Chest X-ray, PA view. Patient: 45 years old, sex M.
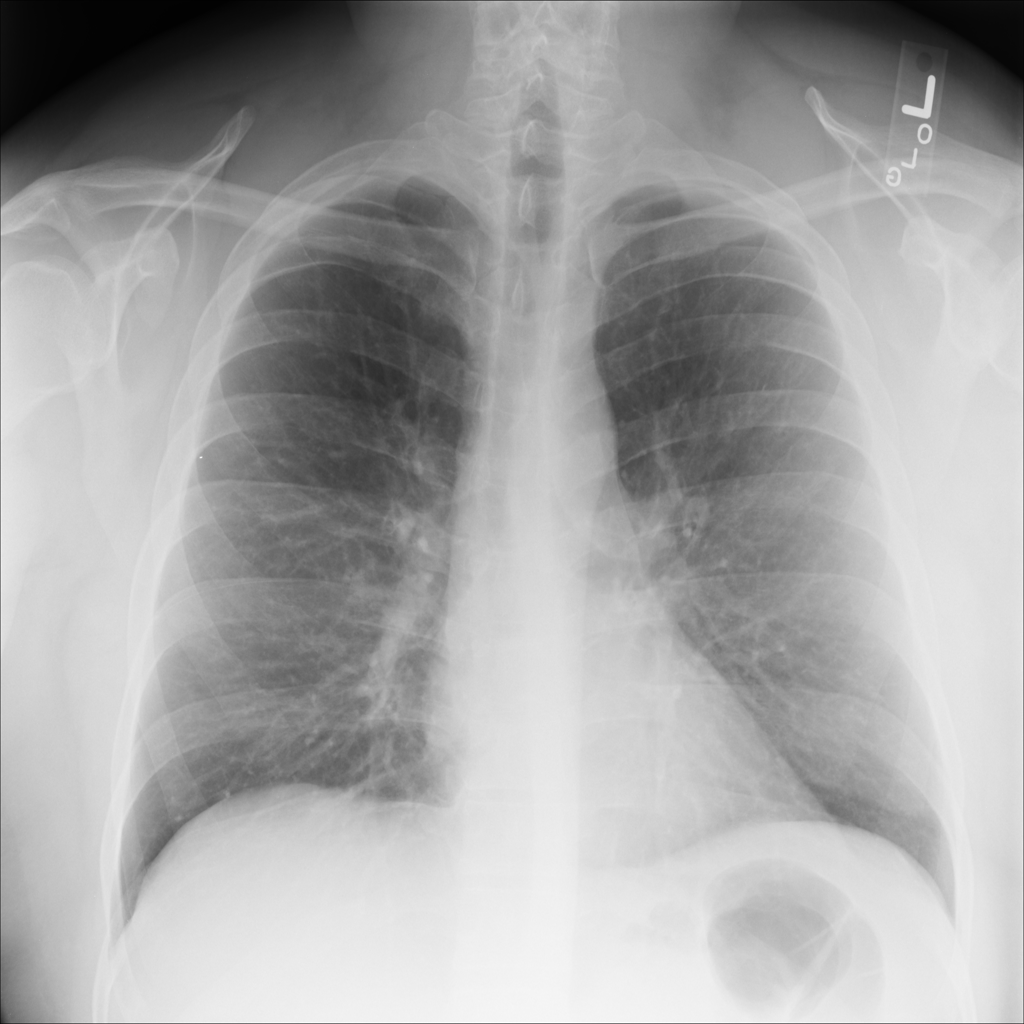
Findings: No Finding